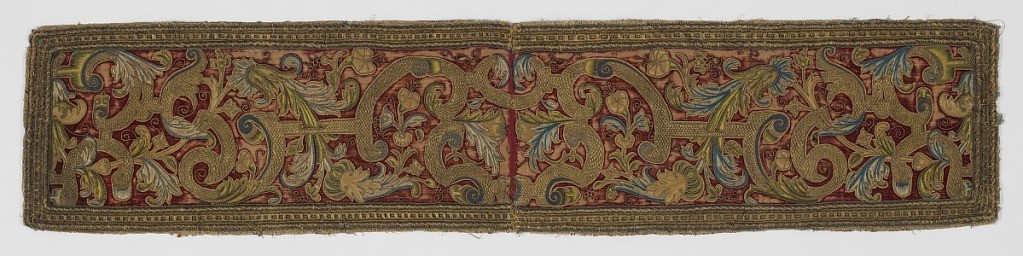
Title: Panel
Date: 16th–17th century
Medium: silk, metallic thread Technique: appliqué
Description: Horizontal panel, possibly part of a valance, of red velvet heavily worked in gold thread and colored silks. Graceful flowering vines curve through asymmetrical arrangement of joining S-curves. Flowers in shaded effects, in blues, yellows, greens, and soft rose and outlined with gold thread. The S-curves and bands in gold couched to give a block design. Wide border of gold couched over cord to give raised effect.